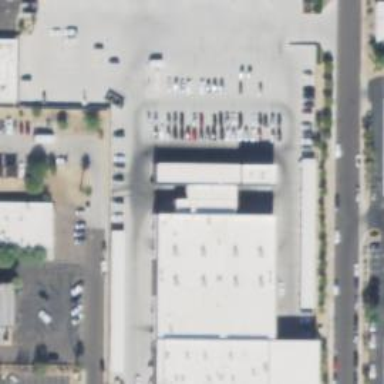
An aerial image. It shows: Car shop building.